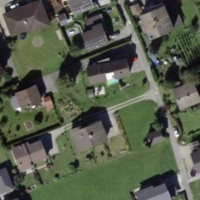
EUNIS habitat code: 54
Species observed at this site:
Turdus philomelos